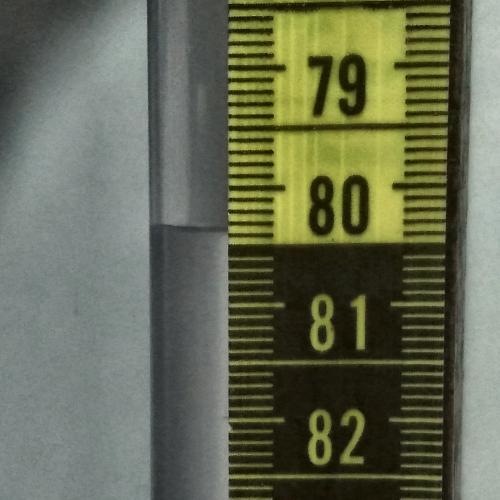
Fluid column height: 80.4 cm